Question: I run an SQL Server Trace to track some deadlocks issues and I was hit on the head with this comment 'Parallel query worker thread was involved in a deadlock' as a reason for the deadlock.

Does this means that the same query is deadlocking it self? The query execution plan shows some parallelism cases.
What are the possible ways to "force" SQL Server not to use parallelism or at least to avoid using it as much as possible?
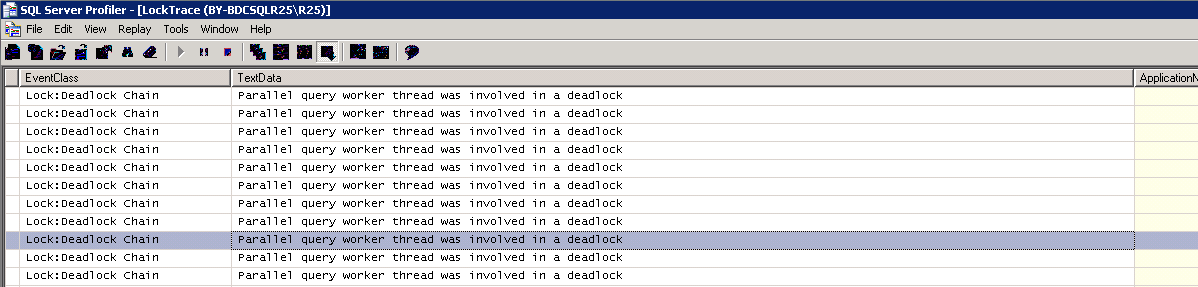
Answer: No. This just means that the deadlock involves an Exchange operator. On the client side you'll get the error "Transaction (Process ID n) was deadlocked on {thread | } resources with another process and has been chosen as the deadlock victim."
These kind of deadlock will always include two or more processes and will always include a lock resource.
<URL> for this scenario. In most cases, having the correct index will resolve this issue.
When a process deadlock with itself (very rare with latest builds) it's called Intra-Query Parallelism deadlock and you will get an error like "Msg 8650, Level 13, State 1, Line 1 Intra-query parallelism caused your server command (process ID n) to deadlock. Rerun the query without intra-query parallelism by using the query hint option (maxdop 1)." See <URL> for details.
Refer to the links Denis provided.